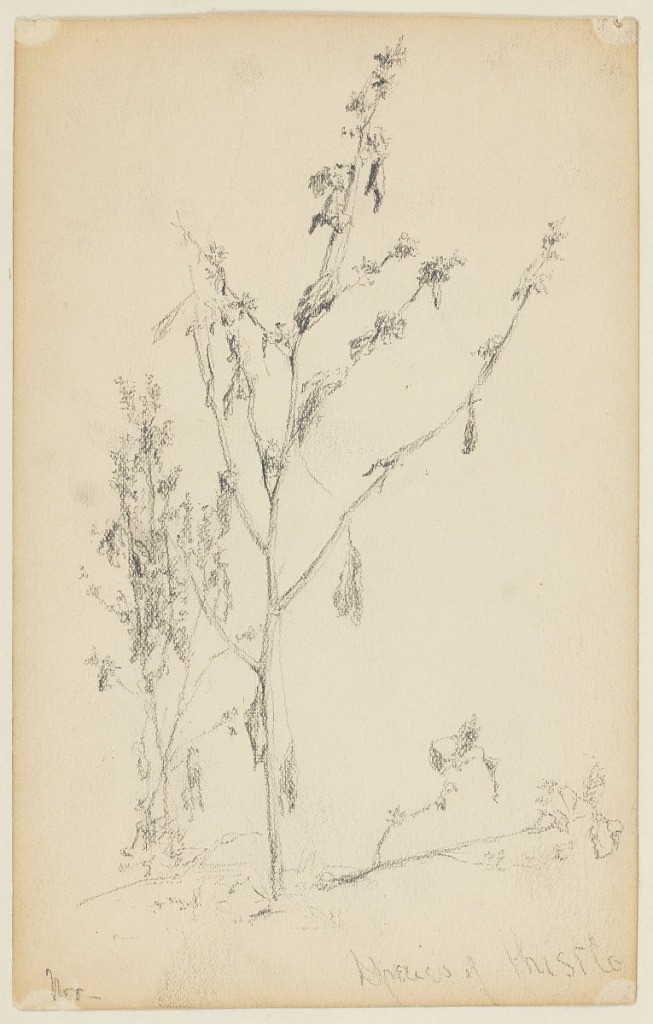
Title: Study of Thistles
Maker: Walter Clark, American, 1848–1917
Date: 1884
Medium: Graphite on paper
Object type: Album page
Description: A thistle is shown in the foreground, a group of them in the left rear.